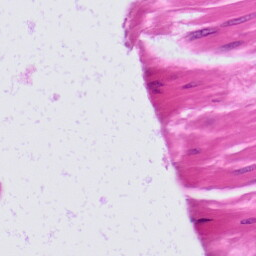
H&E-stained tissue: Prostate